Brain MRI, t1w sequence, axial 2D slice.
Patient: age 37, sex F, weight 95 kg, height 1.95 m
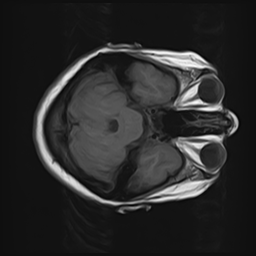